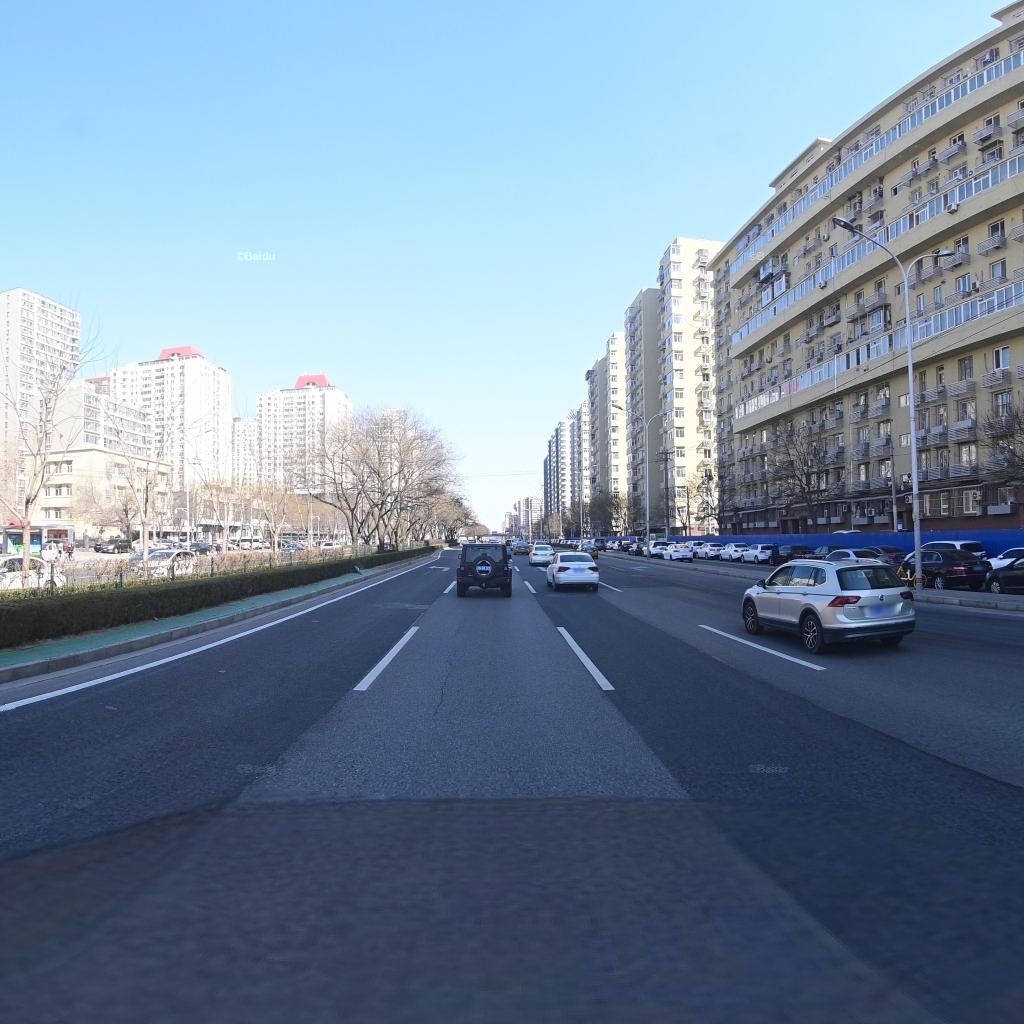
Region: Chaoyang
Road damage annotations: longitudinal crack